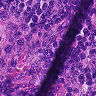
Metastatic tissue present: yes